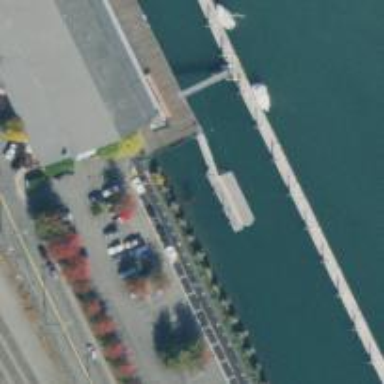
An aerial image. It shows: Man-made pier.